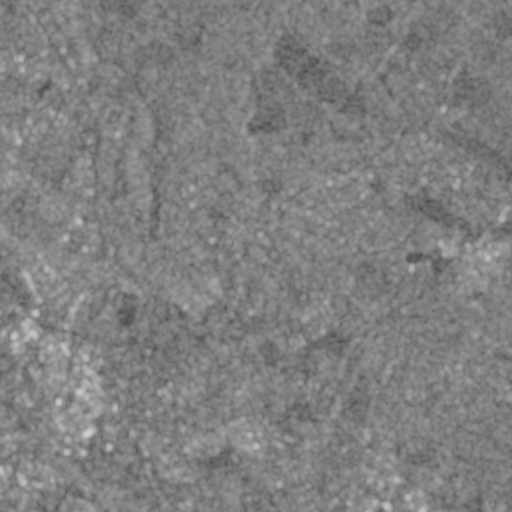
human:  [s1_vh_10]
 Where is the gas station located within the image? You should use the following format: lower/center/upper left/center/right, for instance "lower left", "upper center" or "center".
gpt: The gas station is located in the center of the image.
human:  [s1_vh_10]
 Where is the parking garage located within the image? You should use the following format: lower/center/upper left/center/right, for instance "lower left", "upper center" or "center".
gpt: The parking garage is located in the lower left of the image.
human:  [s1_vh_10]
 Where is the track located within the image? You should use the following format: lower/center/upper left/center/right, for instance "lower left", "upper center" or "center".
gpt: There is no track in the image.

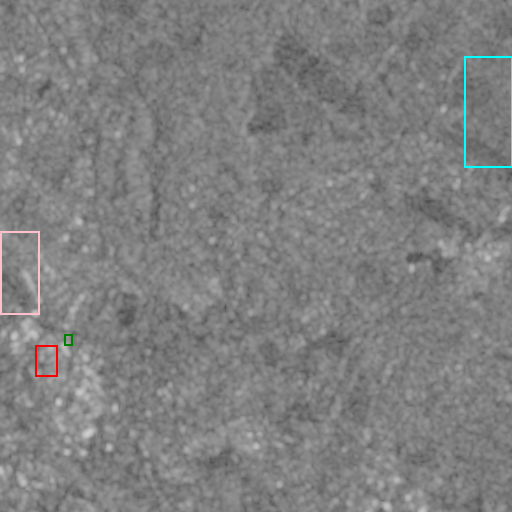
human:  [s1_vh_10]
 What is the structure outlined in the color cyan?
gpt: The structure outlined in cyan is a crop field.
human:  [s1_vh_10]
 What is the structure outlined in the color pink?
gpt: The structure outlined in pink is a park.
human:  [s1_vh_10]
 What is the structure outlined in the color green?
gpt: The structure outlined in green is a parking garage.
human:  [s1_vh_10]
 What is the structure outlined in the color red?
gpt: The structure outlined in red is a parking lot.
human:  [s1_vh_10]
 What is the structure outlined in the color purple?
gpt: There is no purple outline.